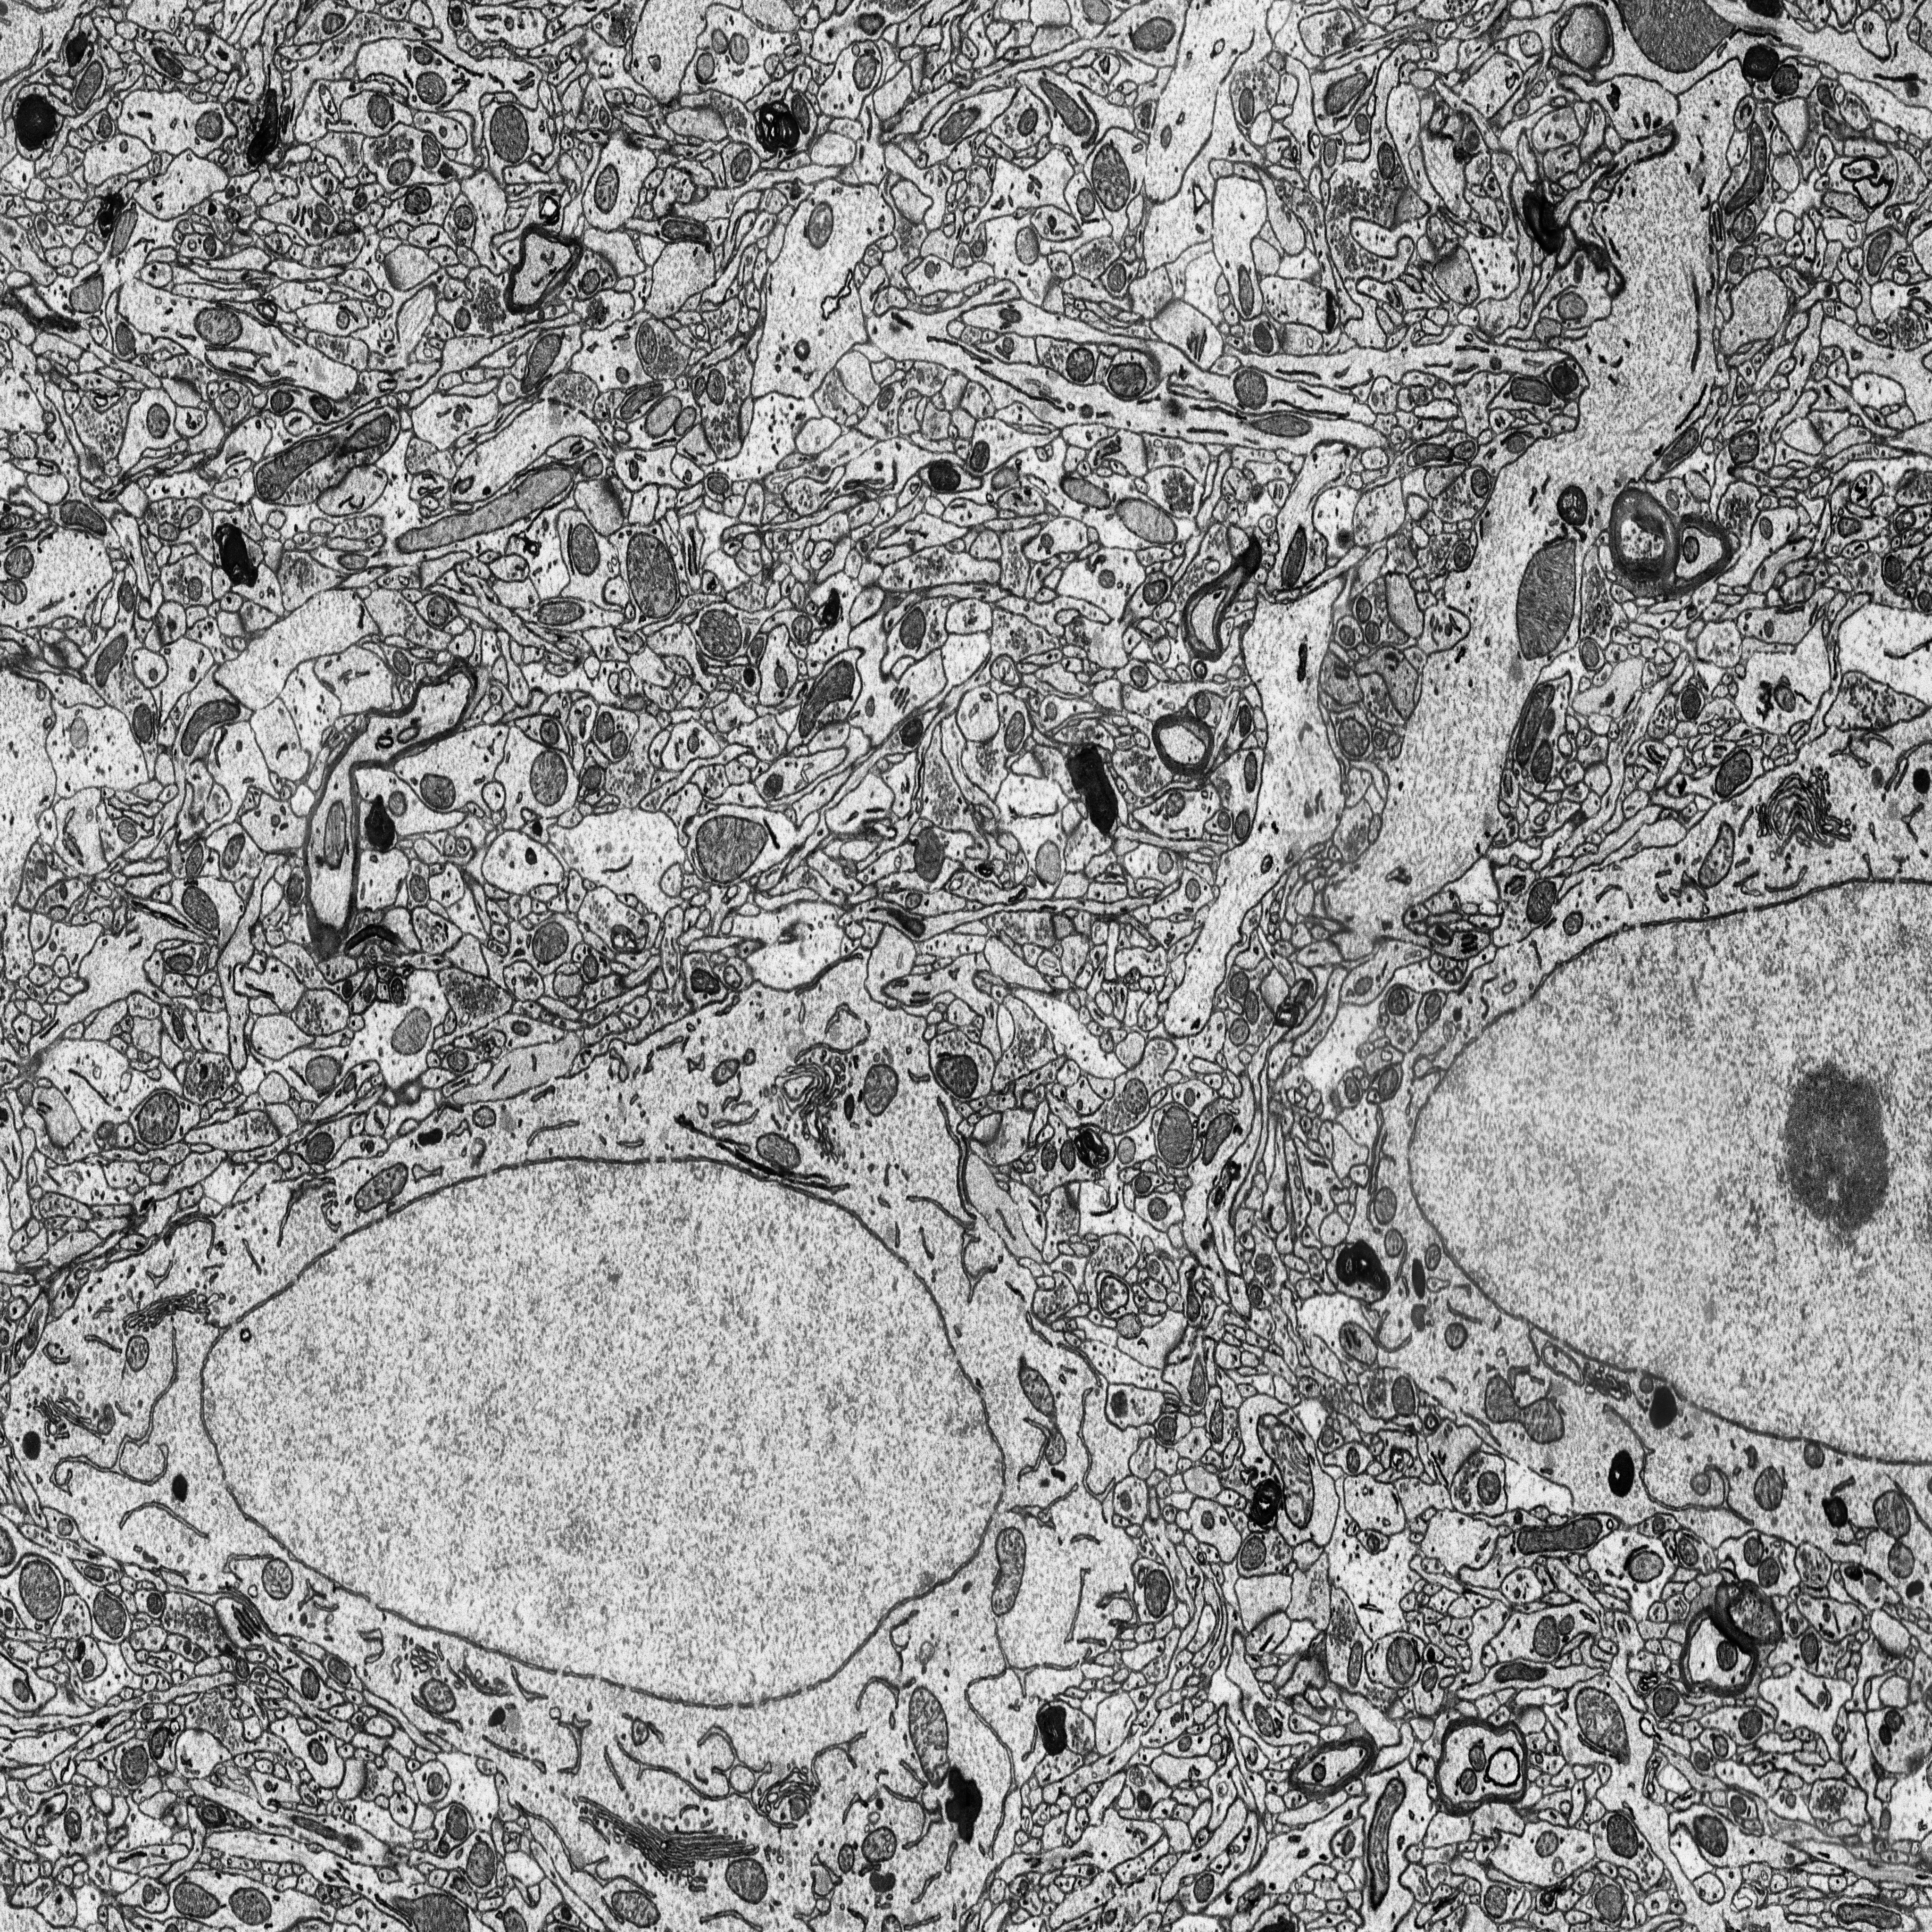
Electron microscopy slice of rat cortex tissue
Slice depth (z): 298
Mitochondria instances in slice: 377